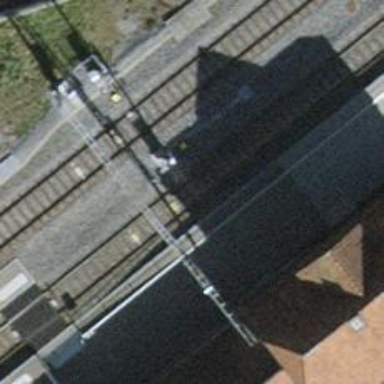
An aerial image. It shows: Railway signal.